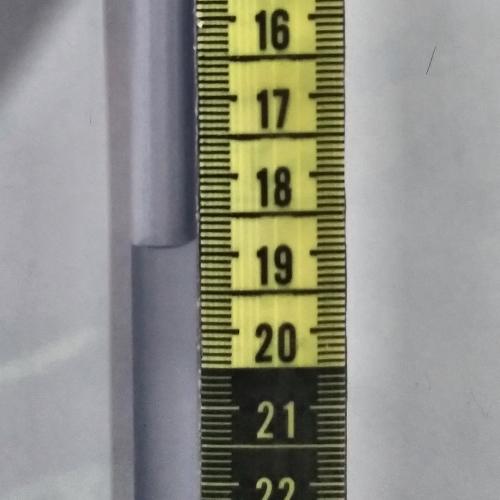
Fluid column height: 18.9 cm